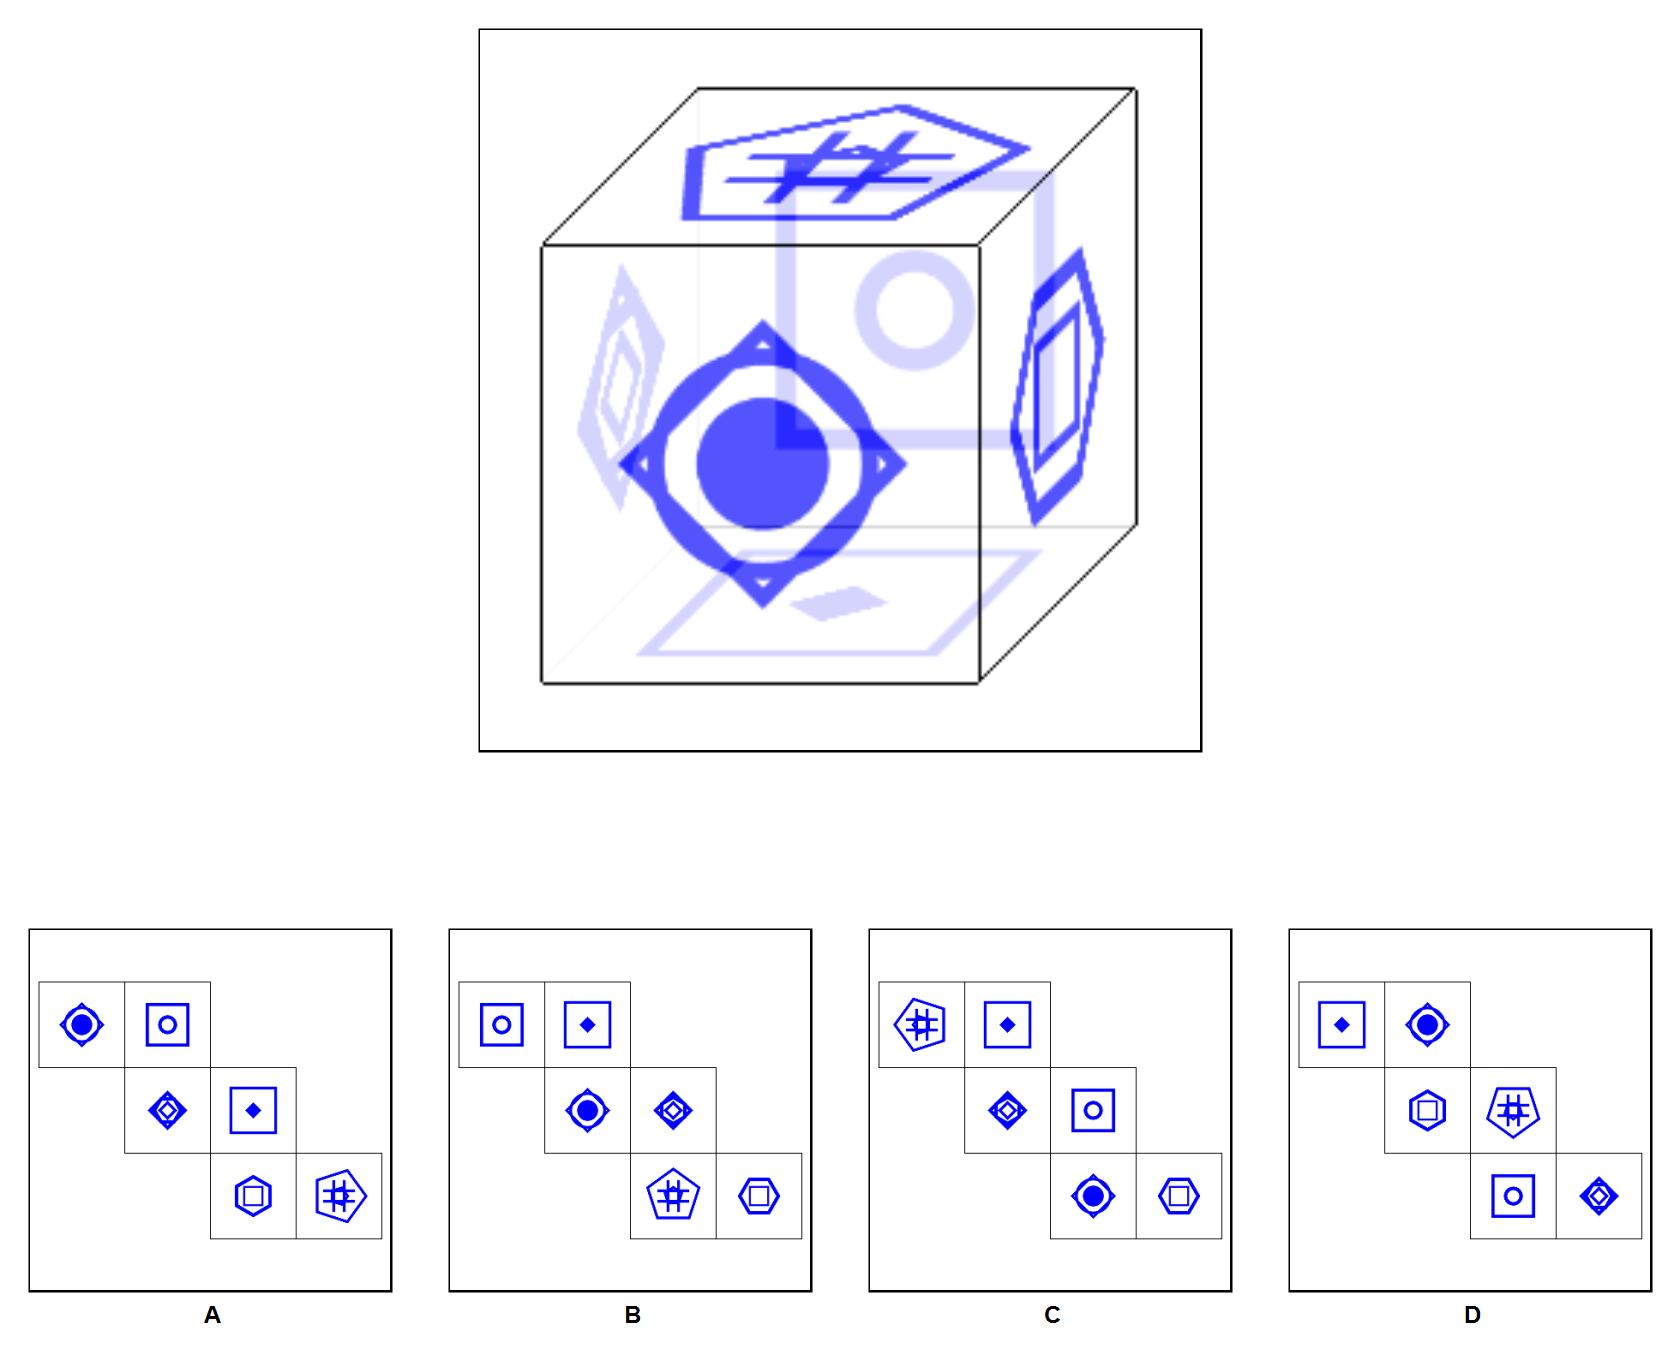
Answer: D